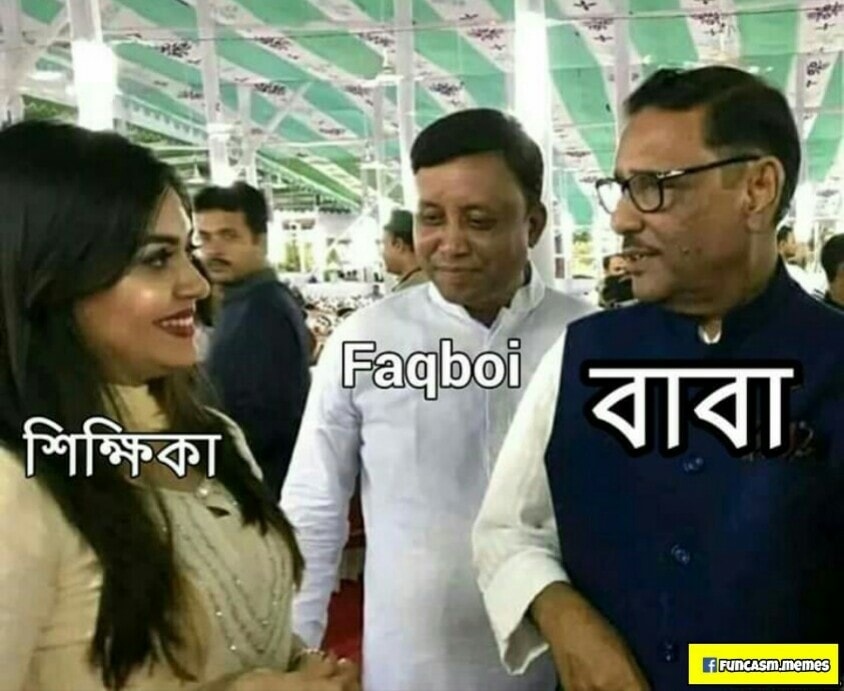
Text: শিক্ষিকা  Faqboi  বাবা
Label: Hate
Hate category: Personal Offence
Targeted group: Individual